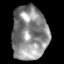
Tissue: skin
Cell type: Epithelial cells
Senescence score: 0.2409
Nuclear area (px): 1891
Mean DAPI intensity: 137.799